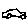
Label: car